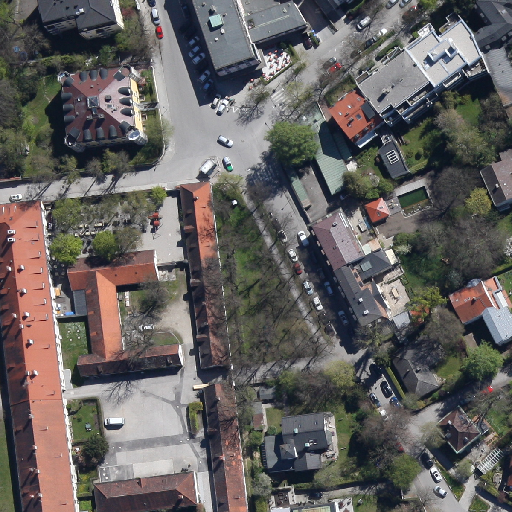
Referring expression: van